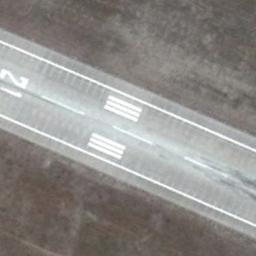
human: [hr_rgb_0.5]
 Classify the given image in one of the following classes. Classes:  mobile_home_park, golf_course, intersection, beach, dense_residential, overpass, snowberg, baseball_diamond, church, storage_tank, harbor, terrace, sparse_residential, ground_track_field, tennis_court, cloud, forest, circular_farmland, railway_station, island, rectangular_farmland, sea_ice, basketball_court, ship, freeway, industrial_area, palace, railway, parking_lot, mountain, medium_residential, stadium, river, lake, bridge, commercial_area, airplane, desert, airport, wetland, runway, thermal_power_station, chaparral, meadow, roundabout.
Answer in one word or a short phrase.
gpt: runway